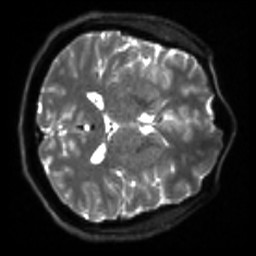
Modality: sbref
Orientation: axial
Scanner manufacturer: siemens
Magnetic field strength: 3 T
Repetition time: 4 s
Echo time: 0.0594 s